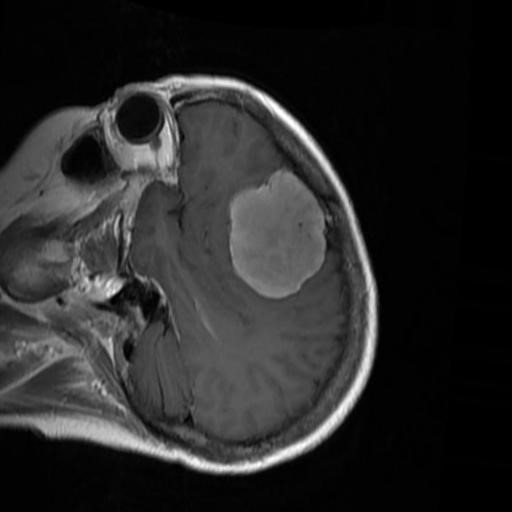
Label: brain_menin